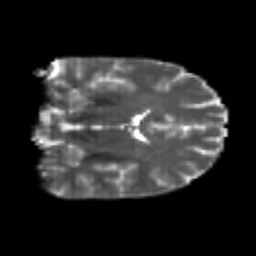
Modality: T2w
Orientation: coronal
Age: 22
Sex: male
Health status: healthy
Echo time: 0.074 s